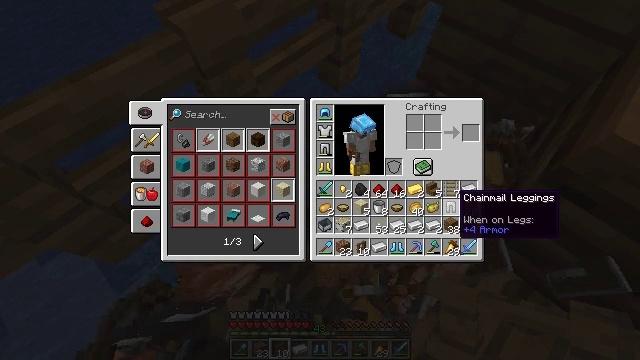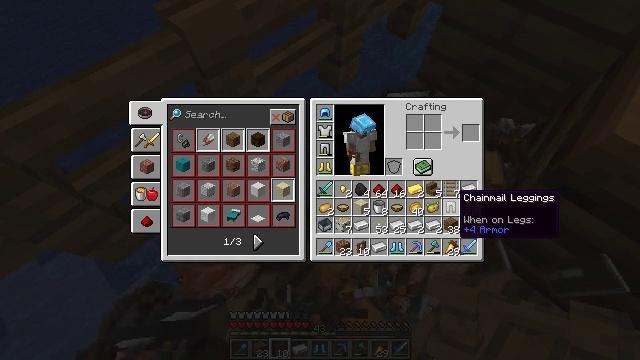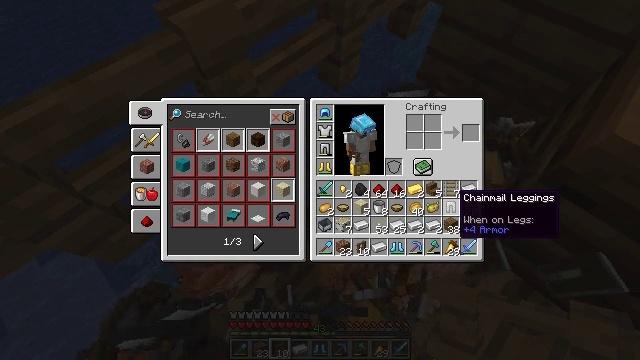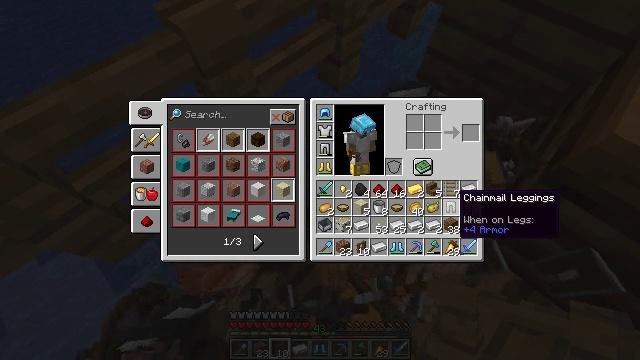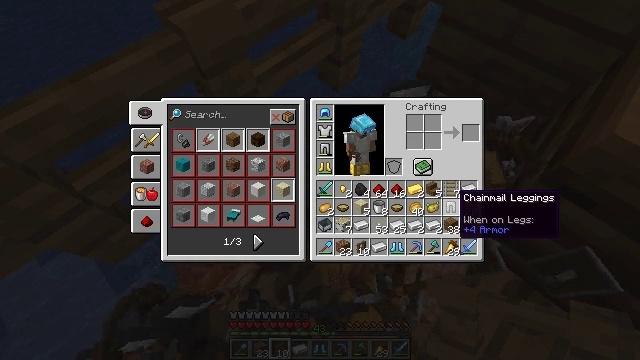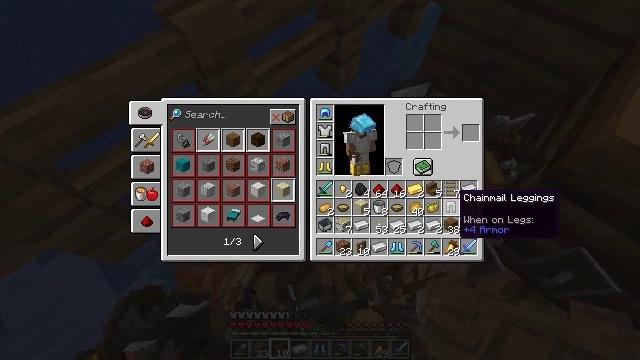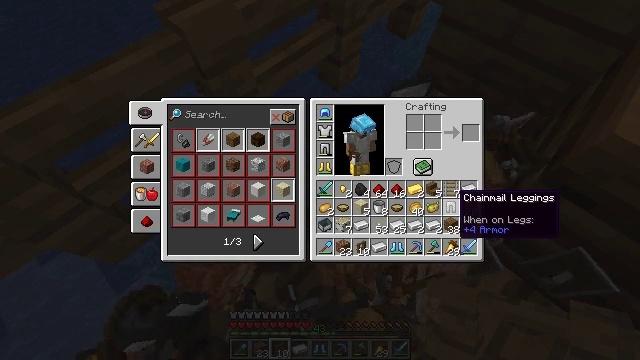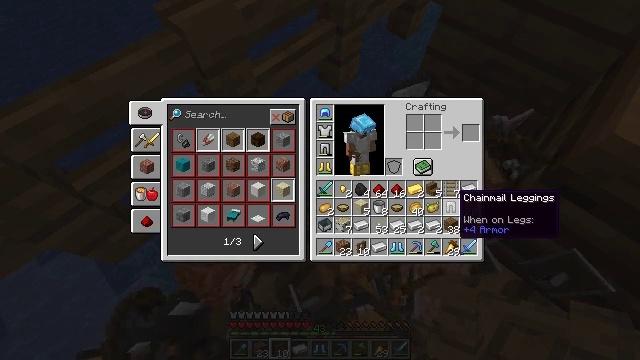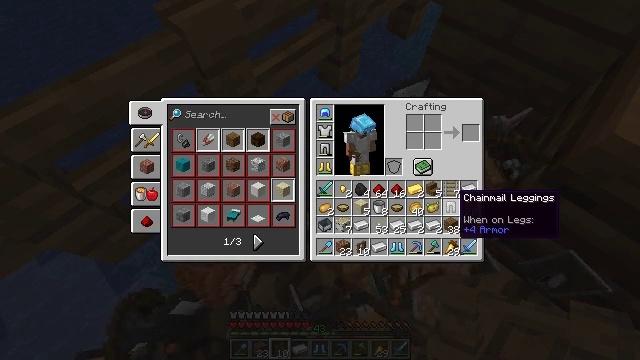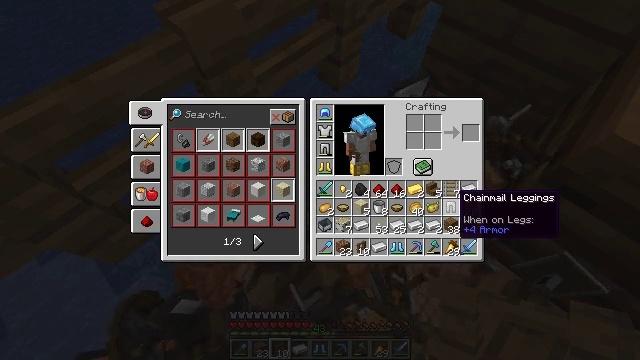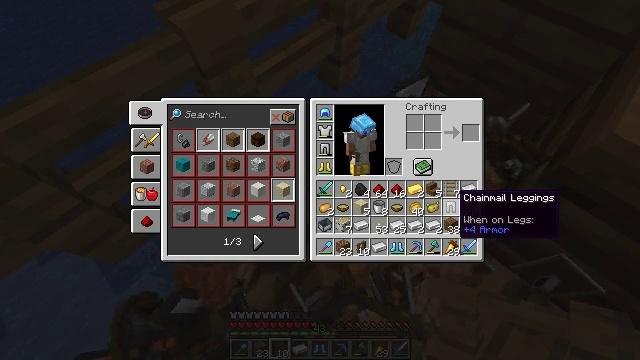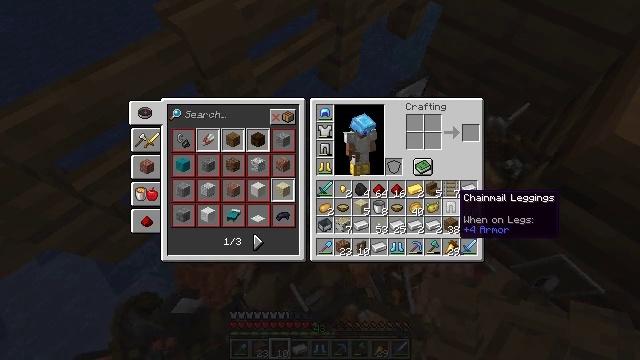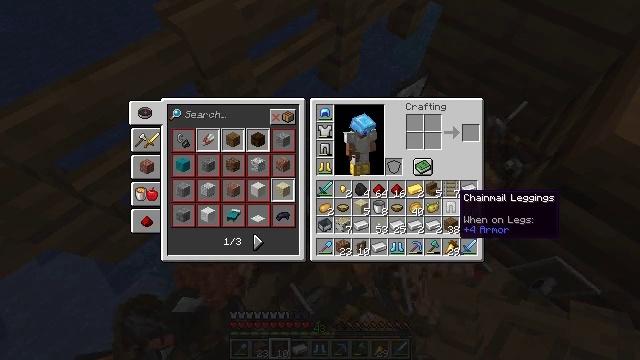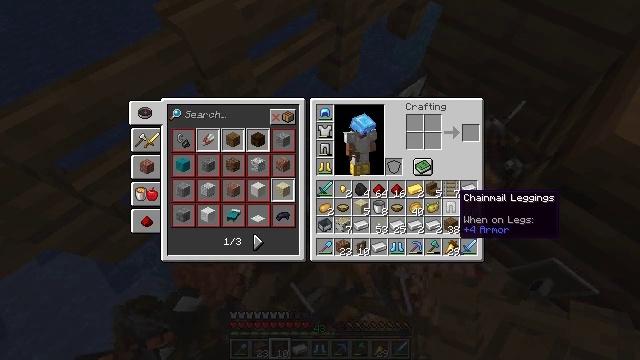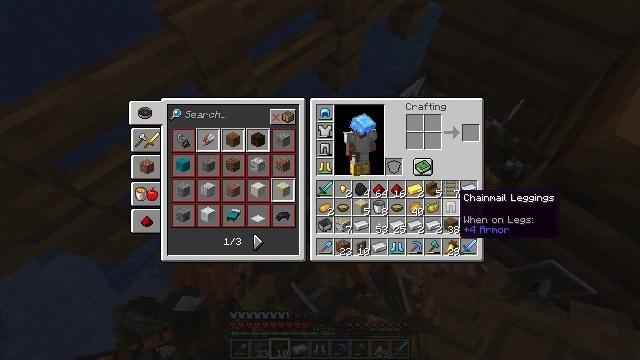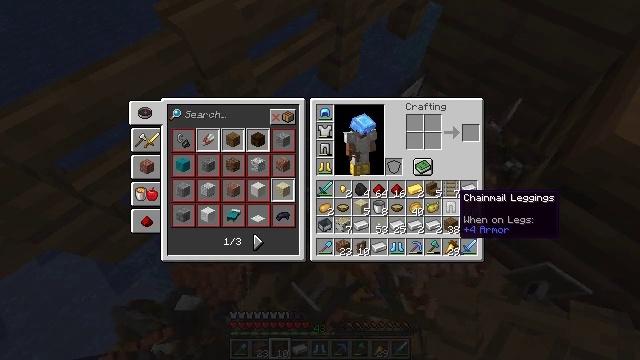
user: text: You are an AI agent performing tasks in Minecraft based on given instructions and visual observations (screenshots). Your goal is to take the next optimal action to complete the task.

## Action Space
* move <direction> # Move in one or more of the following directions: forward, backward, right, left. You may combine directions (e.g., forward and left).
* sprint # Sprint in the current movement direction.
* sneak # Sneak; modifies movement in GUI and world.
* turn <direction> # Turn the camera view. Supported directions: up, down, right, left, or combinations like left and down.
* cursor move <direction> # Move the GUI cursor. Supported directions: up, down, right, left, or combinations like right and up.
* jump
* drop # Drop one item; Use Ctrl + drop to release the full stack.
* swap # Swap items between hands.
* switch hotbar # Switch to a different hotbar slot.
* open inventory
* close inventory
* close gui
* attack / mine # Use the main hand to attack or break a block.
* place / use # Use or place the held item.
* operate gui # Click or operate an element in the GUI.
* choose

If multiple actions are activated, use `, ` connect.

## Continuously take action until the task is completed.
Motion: motion action
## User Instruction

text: Drop chainmail leggings.
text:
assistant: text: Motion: sneak
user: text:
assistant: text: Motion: sneak
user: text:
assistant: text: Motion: sneak, choose
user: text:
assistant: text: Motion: sneak, choose
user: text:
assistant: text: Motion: sneak, choose
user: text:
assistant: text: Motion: sneak
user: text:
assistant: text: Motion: sneak
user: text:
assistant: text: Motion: sneak
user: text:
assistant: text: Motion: sneak
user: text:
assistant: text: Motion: sneak
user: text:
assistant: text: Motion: sneak
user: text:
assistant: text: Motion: sneak, choose
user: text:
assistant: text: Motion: sneak, choose
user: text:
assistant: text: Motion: sneak
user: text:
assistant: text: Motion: no_op
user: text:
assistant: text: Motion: no_op
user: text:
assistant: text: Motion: operate gui
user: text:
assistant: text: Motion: operate gui
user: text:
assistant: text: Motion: operate gui
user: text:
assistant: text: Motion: cursor move up
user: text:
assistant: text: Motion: cursor move up
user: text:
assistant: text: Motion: operate gui
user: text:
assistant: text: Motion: operate gui
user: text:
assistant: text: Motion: cursor move down, operate gui
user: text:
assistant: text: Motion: cursor move down
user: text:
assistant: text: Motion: cursor move down
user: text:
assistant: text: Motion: cursor move down
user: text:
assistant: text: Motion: no_op
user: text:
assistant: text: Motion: no_op
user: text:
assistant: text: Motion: no_op